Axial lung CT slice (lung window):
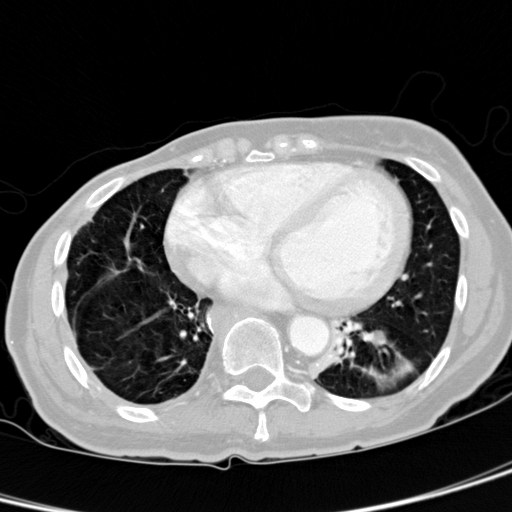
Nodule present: yes
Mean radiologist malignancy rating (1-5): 3.75